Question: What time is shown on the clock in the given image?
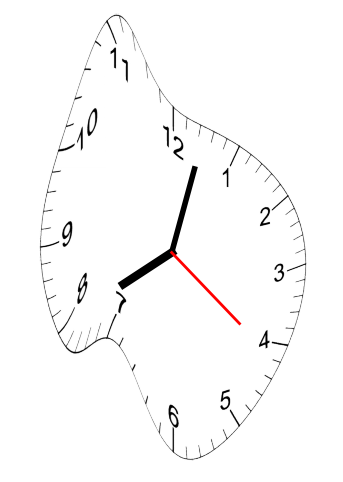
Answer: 08:02:21